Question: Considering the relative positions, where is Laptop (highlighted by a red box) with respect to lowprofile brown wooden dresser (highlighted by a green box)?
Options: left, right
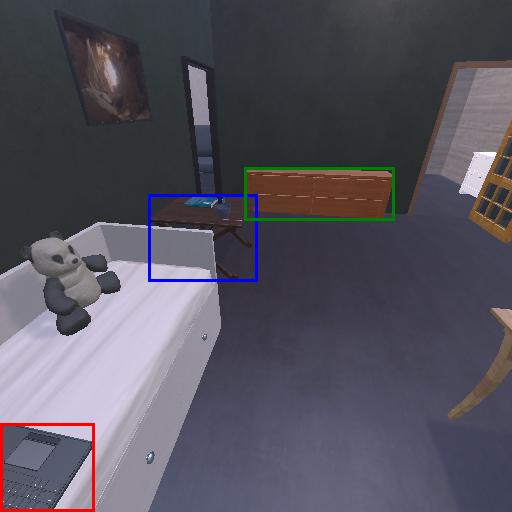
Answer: left